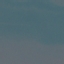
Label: SeaLake